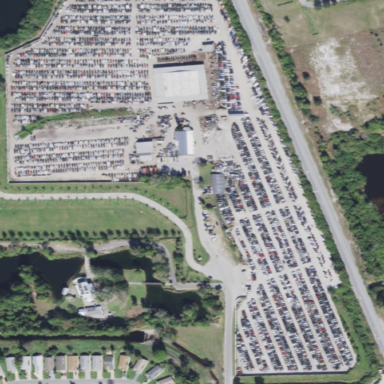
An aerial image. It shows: Scrap yard located in industrial area.